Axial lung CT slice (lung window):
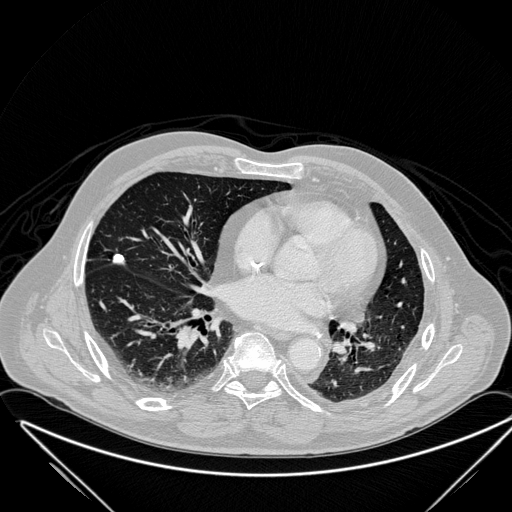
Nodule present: yes
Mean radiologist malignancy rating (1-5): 3